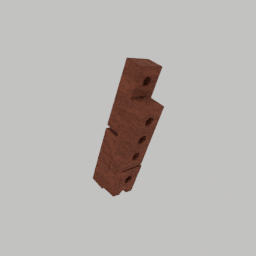
Label: architecture